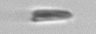
Label: fiber